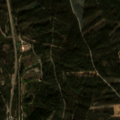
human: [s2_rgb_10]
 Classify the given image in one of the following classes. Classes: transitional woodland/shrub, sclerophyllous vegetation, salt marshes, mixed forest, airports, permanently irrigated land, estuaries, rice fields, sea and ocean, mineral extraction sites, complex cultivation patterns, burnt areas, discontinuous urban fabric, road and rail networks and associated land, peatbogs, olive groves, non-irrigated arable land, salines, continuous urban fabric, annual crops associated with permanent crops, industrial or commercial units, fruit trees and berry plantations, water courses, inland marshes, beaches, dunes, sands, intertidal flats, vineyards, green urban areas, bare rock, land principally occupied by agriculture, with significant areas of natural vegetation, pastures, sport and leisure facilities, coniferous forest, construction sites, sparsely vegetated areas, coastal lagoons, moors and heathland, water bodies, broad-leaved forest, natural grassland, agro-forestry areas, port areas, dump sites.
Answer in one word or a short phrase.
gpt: land principally occupied by agriculture, with significant areas of natural vegetation, broad-leaved forest, transitional woodland/shrub